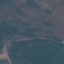
Land use / land cover: Pasture